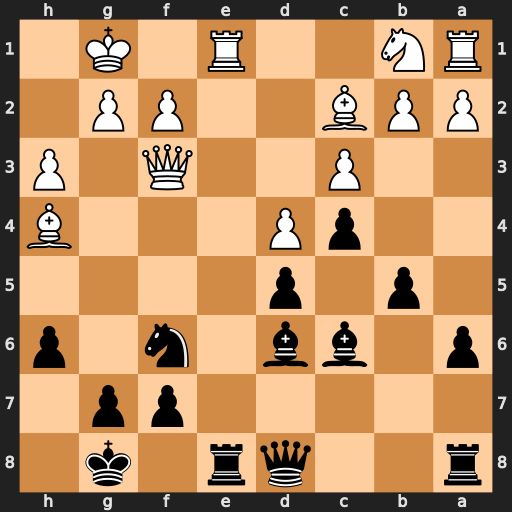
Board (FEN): r2qr1k1/5pp1/p1bb1n1p/1p1p4/2pP3B/2P2Q1P/PPB2PP1/RN2R1K1
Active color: b
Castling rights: -
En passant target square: -
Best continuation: Rxe1#